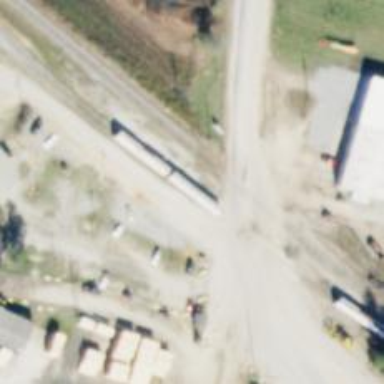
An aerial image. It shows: Railroad spur for lumber freight service.